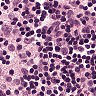
Metastatic tissue present: no